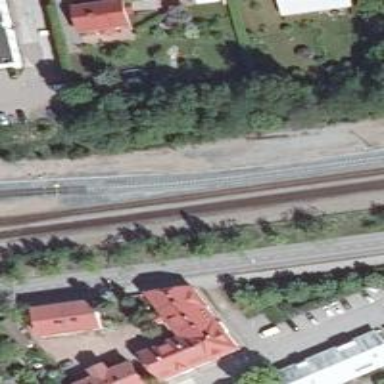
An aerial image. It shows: Railway track.